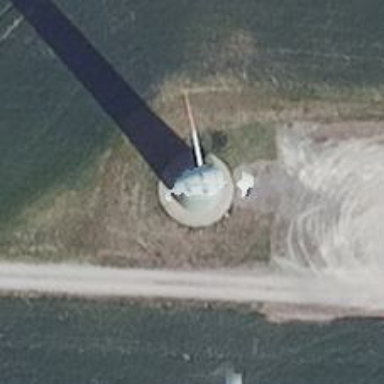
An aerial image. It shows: Wind generator with horizontal axis. The generator is wind turbine.